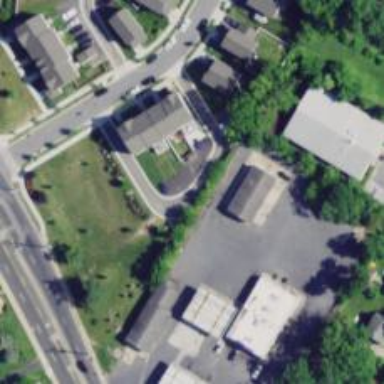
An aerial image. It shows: Alley classified as service road.